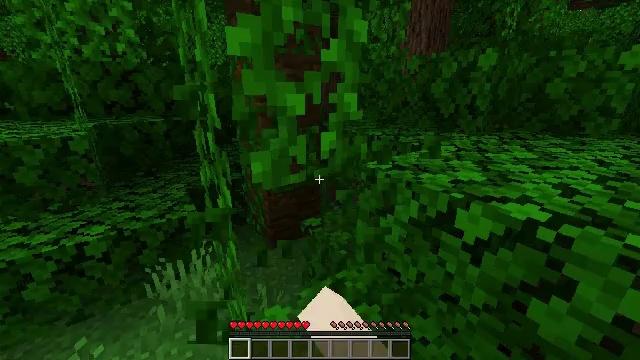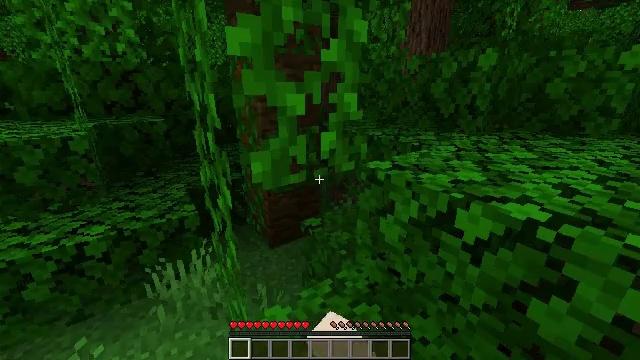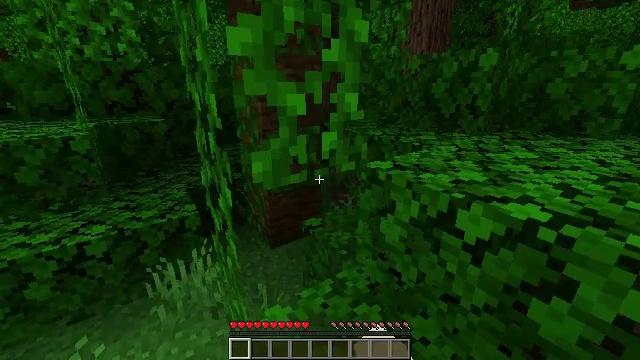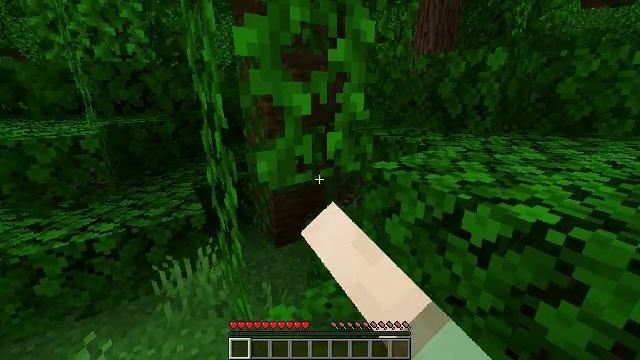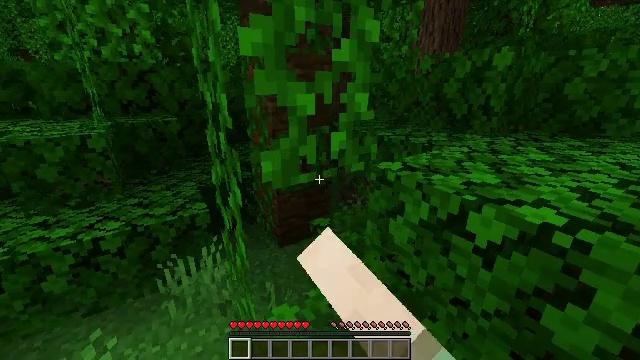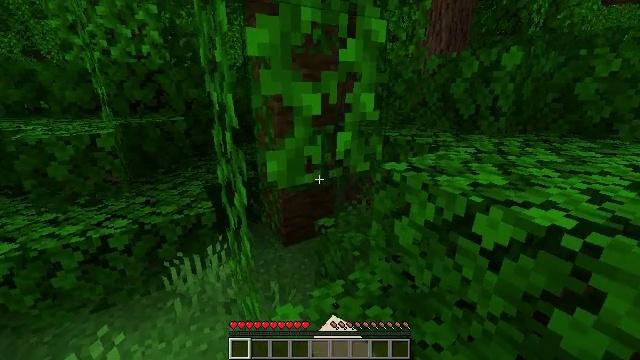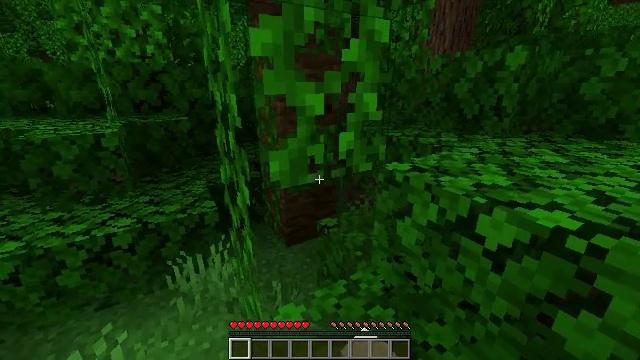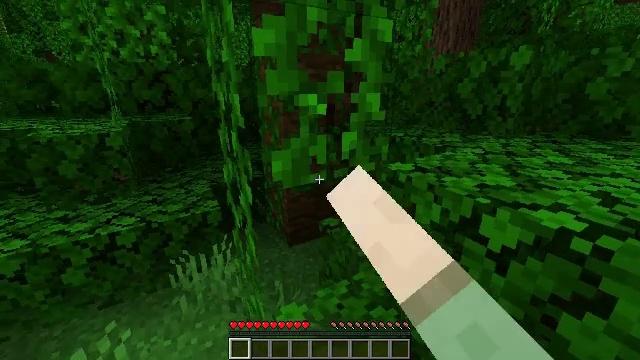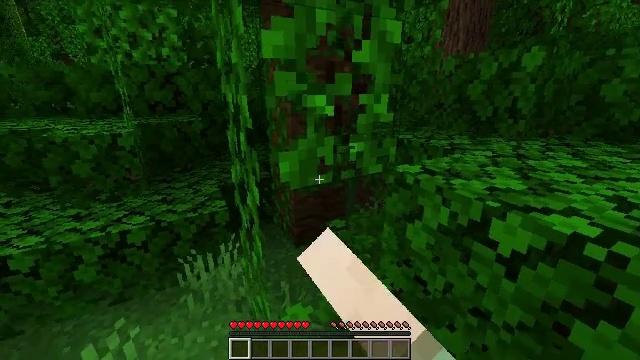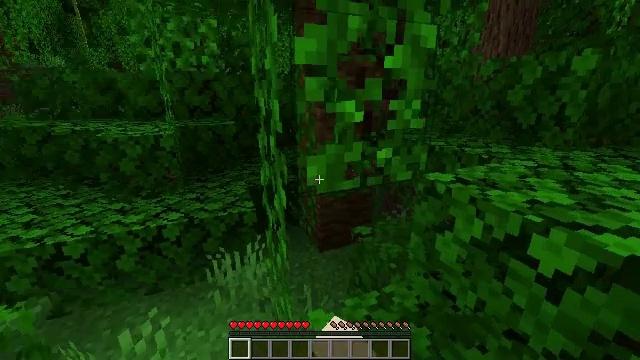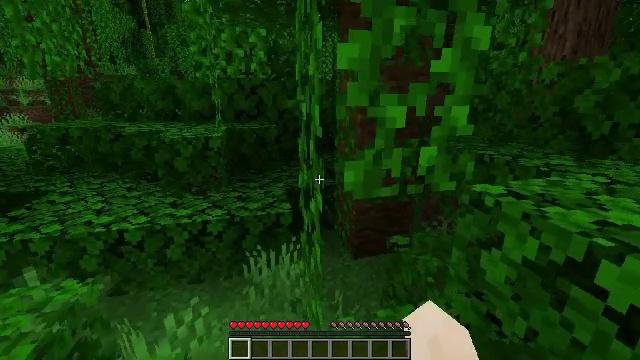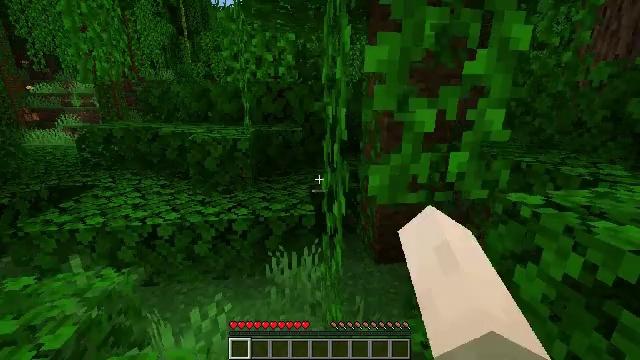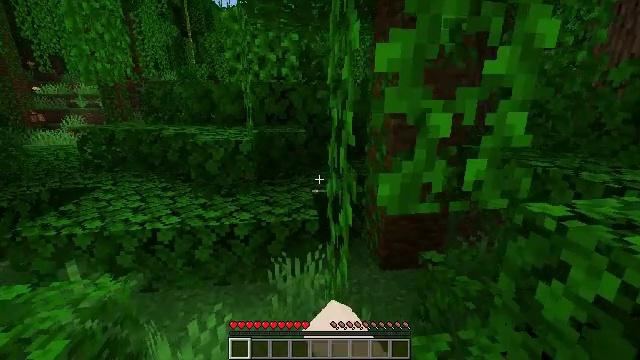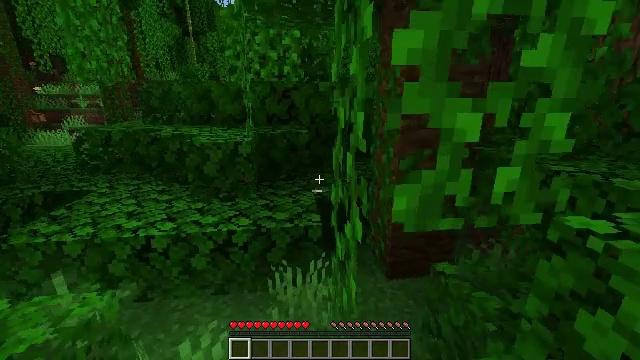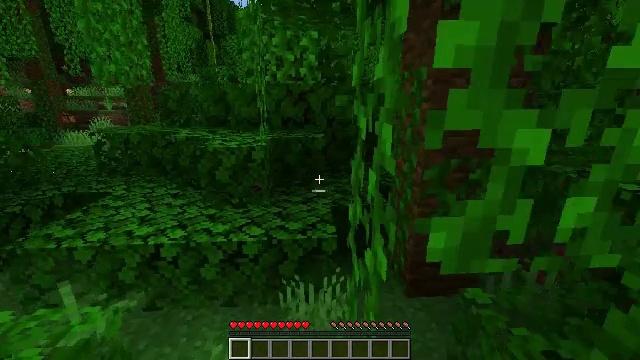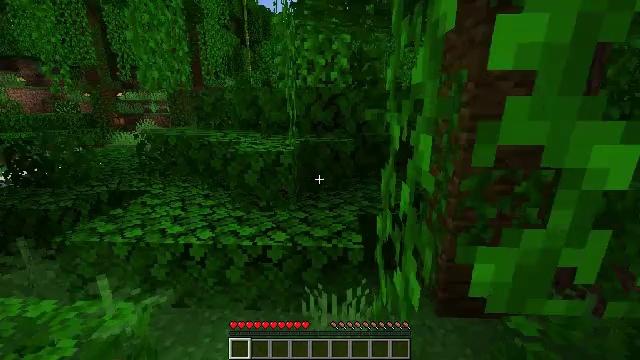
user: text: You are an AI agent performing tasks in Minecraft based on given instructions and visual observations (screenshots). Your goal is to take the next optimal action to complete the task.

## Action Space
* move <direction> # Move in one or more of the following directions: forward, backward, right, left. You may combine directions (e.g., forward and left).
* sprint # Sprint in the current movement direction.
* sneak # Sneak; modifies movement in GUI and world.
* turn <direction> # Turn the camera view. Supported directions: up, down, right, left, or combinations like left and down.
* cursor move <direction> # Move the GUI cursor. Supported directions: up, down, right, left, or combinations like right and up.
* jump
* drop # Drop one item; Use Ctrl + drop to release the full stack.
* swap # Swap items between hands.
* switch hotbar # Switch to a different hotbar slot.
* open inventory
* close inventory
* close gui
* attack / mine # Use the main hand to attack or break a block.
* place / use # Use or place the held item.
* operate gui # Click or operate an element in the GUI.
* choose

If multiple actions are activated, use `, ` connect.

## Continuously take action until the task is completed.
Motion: motion action
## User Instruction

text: Break the bamboo stalk.
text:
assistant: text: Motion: attack / mine
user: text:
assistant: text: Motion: attack / mine
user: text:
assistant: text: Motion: turn left, attack / mine
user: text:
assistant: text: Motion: attack / mine
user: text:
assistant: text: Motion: turn left, attack / mine
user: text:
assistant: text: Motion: attack / mine
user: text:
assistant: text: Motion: attack / mine
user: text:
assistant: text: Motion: turn left, attack / mine
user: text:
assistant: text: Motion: turn left and up, attack / mine
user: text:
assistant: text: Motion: turn left and up, attack / mine
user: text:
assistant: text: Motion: move forward, turn left, attack / mine
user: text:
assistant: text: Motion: move forward, attack / mine
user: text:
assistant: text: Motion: move forward, attack / mine
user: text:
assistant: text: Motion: move forward, turn left, attack / mine
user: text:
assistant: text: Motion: move forward, turn left, attack / mine
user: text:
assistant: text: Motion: move forward, attack / mine
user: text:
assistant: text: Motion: move forward, attack / mine
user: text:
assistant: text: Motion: move forward, attack / mine
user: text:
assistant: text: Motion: move forward, attack / mine
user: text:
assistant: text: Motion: move forward, turn left, attack / mine
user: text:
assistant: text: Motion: move forward, turn left, attack / mine
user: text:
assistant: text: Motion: move forward, turn left and up, attack / mine
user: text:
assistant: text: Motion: move forward, turn left and up, attack / mine
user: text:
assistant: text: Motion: move forward, turn up, attack / mine, jump
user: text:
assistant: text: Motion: move forward, turn up, attack / mine, jump
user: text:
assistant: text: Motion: move forward, turn up, jump
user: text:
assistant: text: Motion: move forward, jump
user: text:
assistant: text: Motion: move forward, jump
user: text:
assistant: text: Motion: move forward, jump
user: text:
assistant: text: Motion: move forward, jump